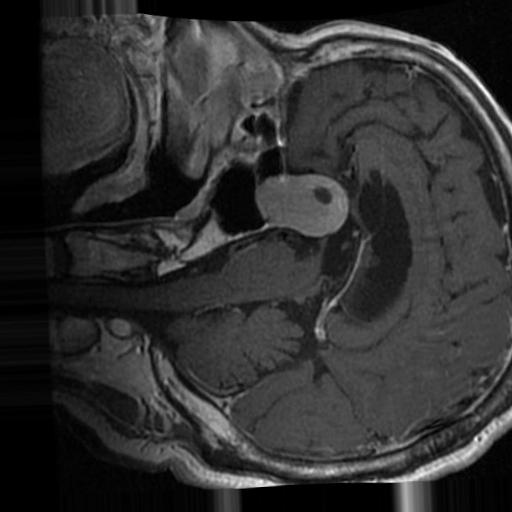
Label: brain_tumor